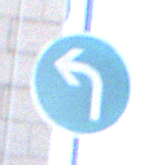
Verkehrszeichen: VorgeschriebeneFahrtrichtungLinks
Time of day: SunriseSunset
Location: Outdoor (Urban)
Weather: Clear
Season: NotSpecified
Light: Natural